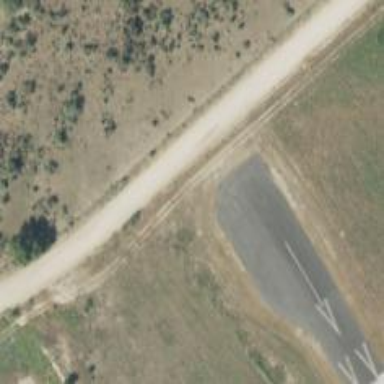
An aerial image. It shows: Displaced threshold runway at the airport.